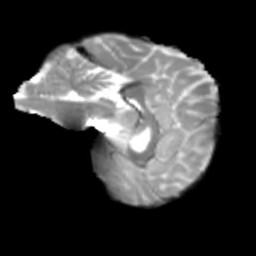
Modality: T2w
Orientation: sagittal
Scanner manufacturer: siemens
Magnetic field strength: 3 T
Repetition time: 4 s
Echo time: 0.0594 s